Field crop: maize
Growth stage: 2
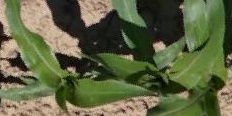
Species: maize